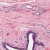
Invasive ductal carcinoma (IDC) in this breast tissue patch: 0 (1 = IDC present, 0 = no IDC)